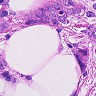
Metastatic tissue present: yes